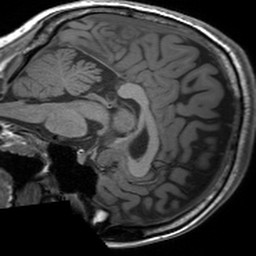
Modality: T1w
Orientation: sagittal
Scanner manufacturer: siemens
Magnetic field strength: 3 T
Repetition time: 1.54 s
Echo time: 0.00234 s